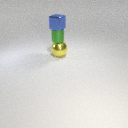
small green metal cylinder above large yellow metal sphere